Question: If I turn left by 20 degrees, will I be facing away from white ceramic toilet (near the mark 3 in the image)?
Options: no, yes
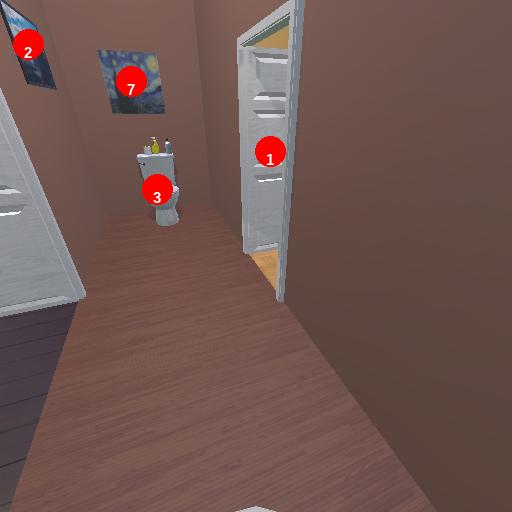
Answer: no